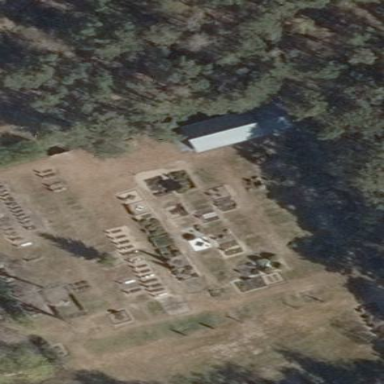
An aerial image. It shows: Cemetery.